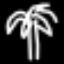
Label: palm tree